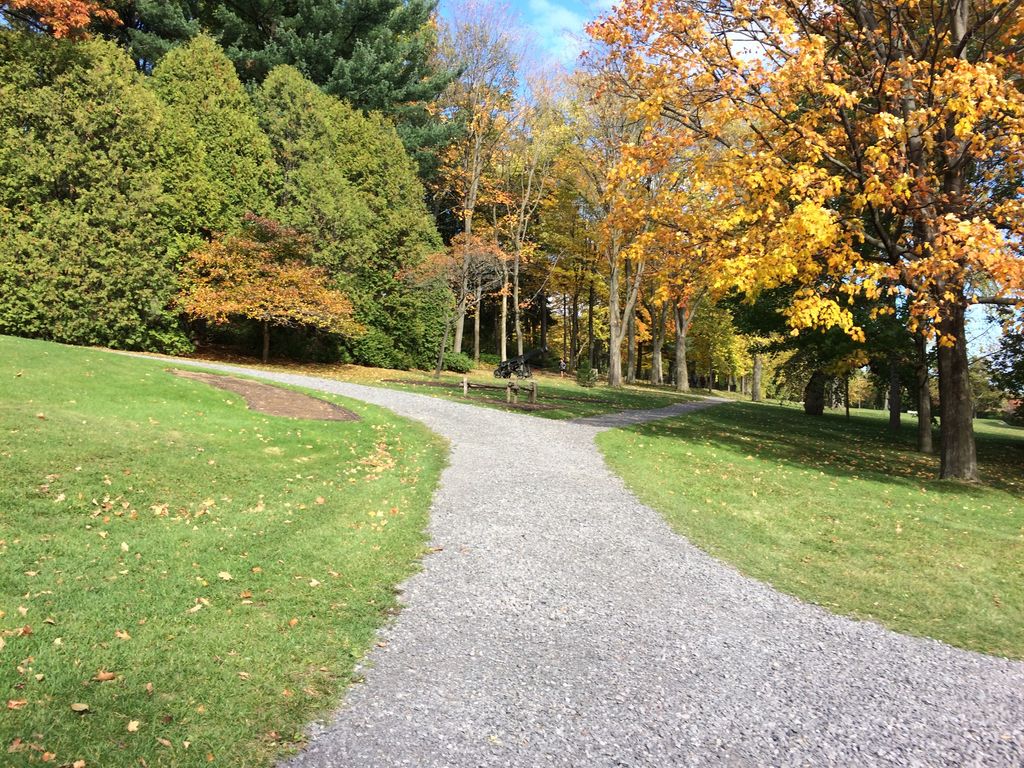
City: quebec_city